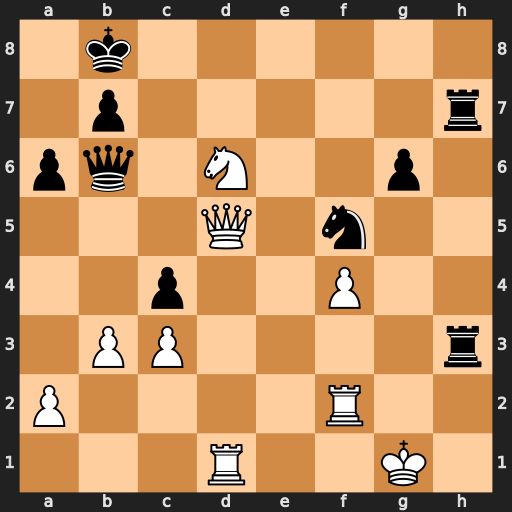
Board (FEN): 1k6/1p5r/pq1N2p1/3Q1n2/2p2P2/1PP4r/P4R2/3R2K1
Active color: w
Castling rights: -
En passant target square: -
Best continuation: Qg8+ Ka7 Nc8+